Question: I think this will require javascript. I figured it wouldn't hurt to ask though.
We all know how to float an image or div right or left and have the text flow around and below that image. I'm trying to float a div at a fixed width from the top of a container and have text flow around above and below it.
It would be easiest if I could place this div above the paragraph text, but I could insert it if I had to.
I made this crude image outlining what I'm trying to do.
Thanks!
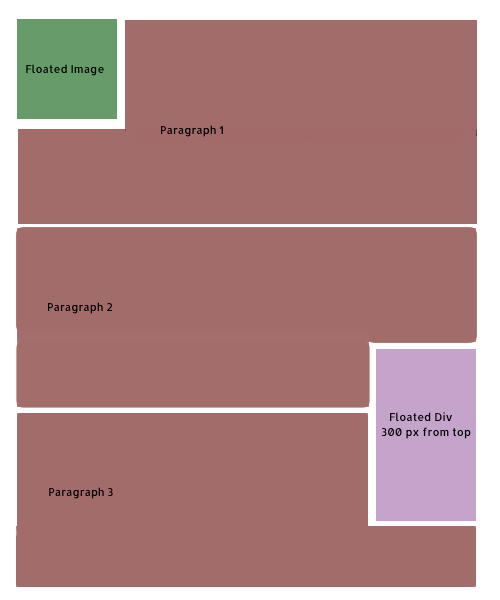
Answer: a bit of a cheat but possible using a dummy spacer
'''
#wrapper {
width: 500px;
margin: 0 auto;
border: 1px solid #000;
}
.fl {
float: left;
clear: left;
margin: 10px 10px 10px 0;
}
.fr {
float: right;
clear: right;
margin: 10px 0 10px 10px;
}
.dummy {float: right; height: 300px; width: 1px; background: #f00;}
'''
'''
<div id="wrapper">
<img src="http://dummyimage.com/100x100/000/fff" width="100" height="100" class="fl">
<span class="dummy"></span>
<img src="http://dummyimage.com/100x200/DAD/fff" width="100" height="200" class="fr">
<p>all your paragraphs follow</p>
</div>
'''
### Working Example: HERE
and the spacer does need to be at least 1px wide, but it can be transparent